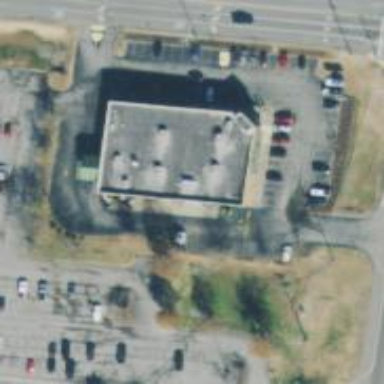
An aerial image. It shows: Pharmacy providing healthcare services.